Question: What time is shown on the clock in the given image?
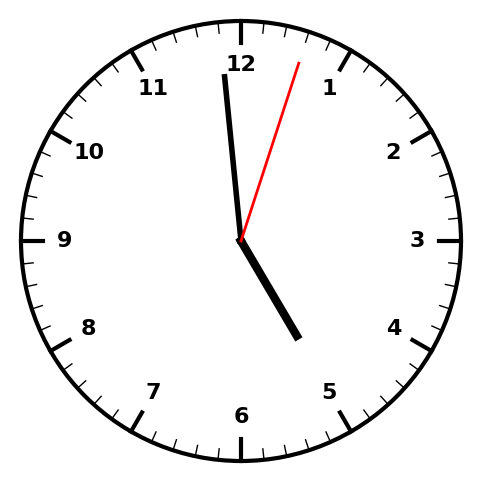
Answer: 04:59:03